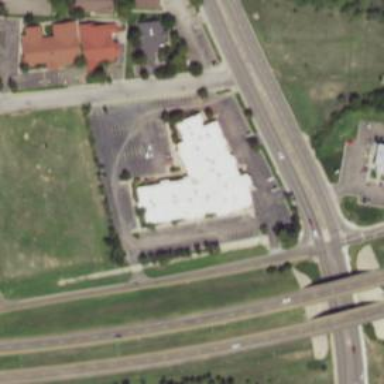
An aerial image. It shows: Clinic building offering healthcare services.